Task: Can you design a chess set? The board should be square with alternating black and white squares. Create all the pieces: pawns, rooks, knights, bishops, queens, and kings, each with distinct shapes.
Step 457:
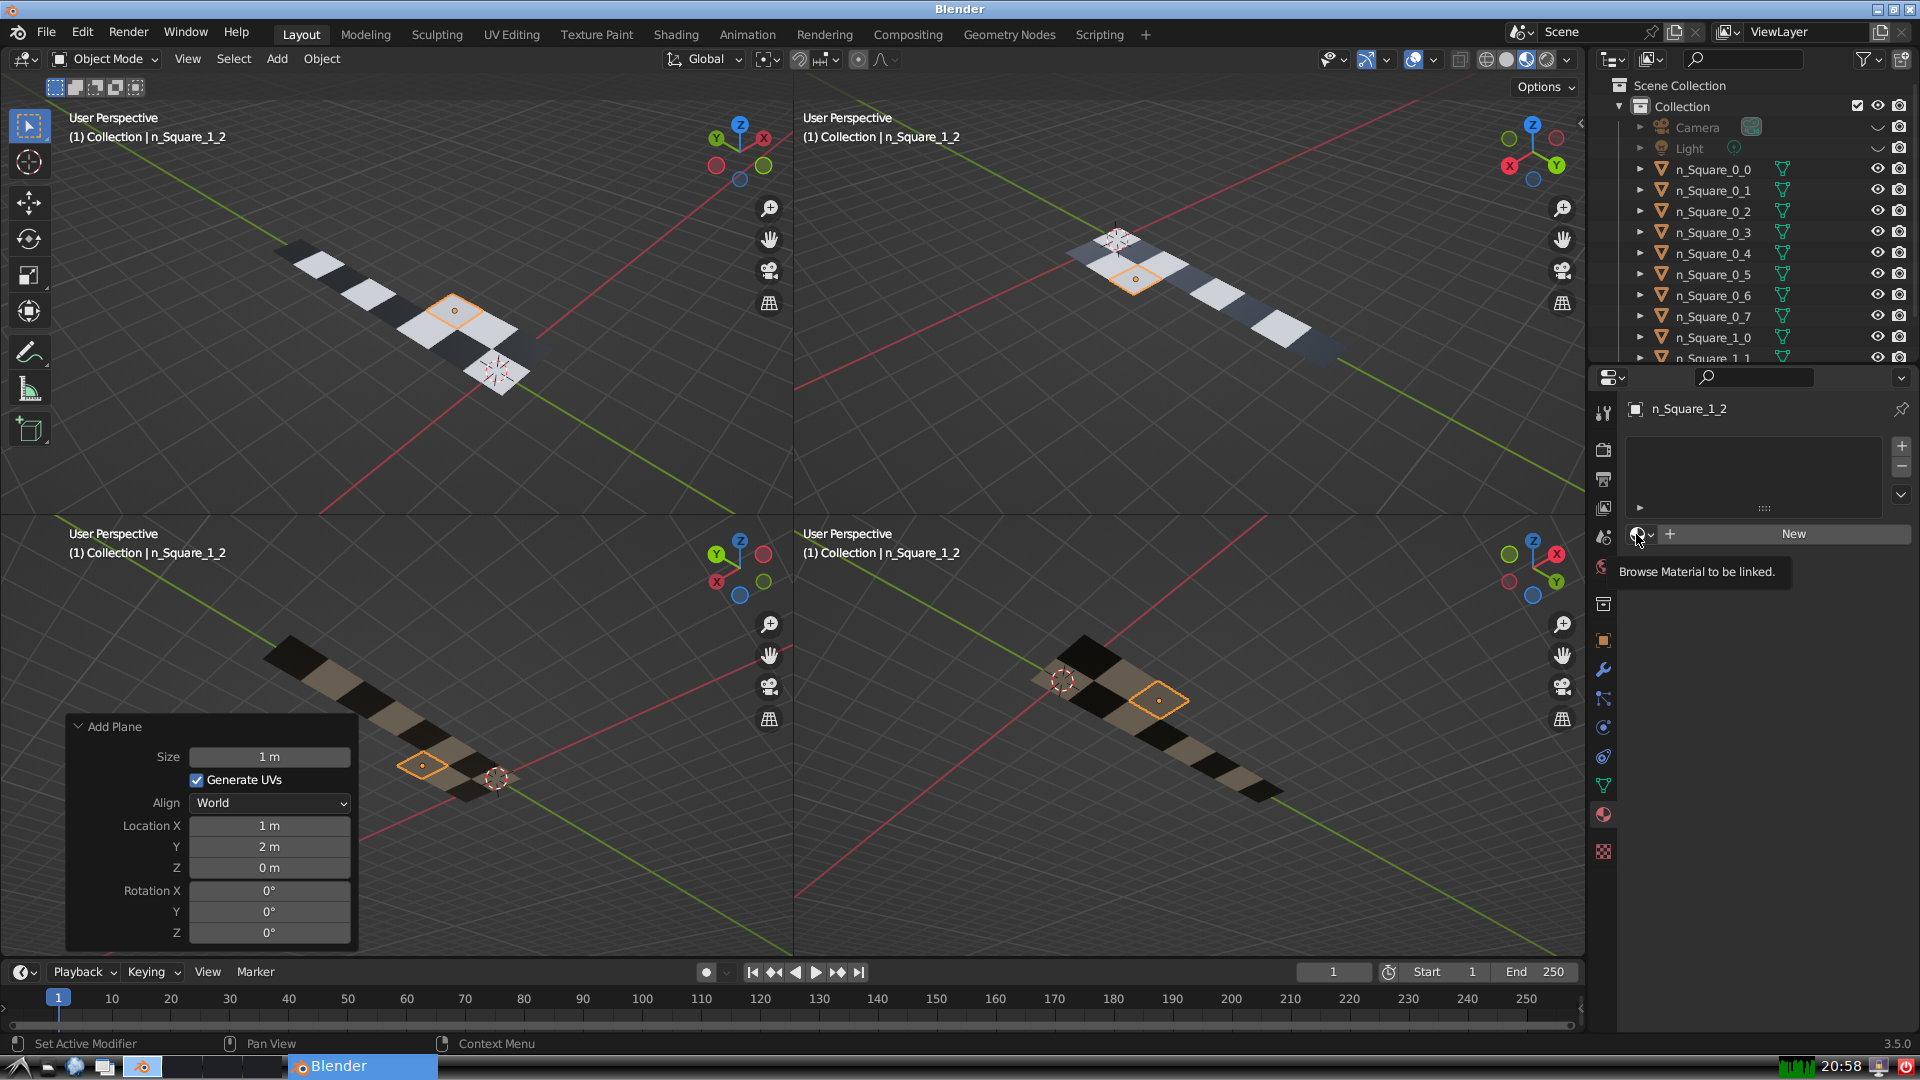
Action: click: no